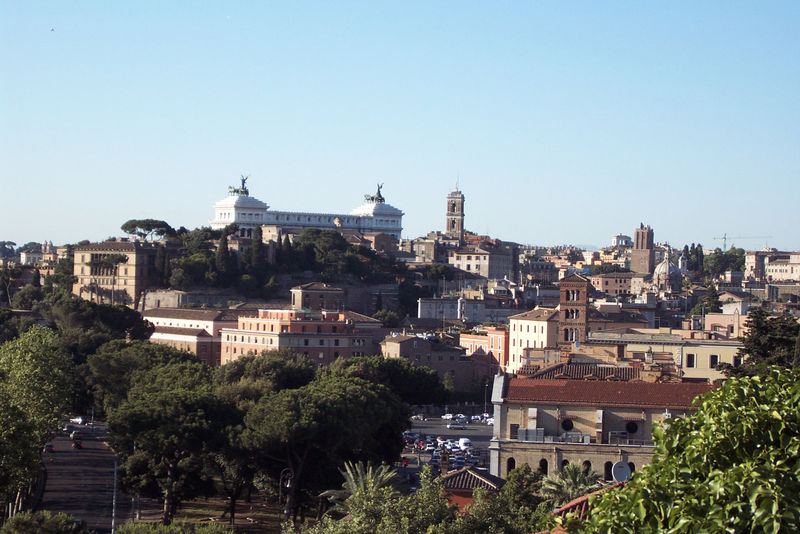
Titel: Engelsburg
Standort: Rom, Engelsburg (EU - I - Latium)
Schlagwörter: baum, blau, himmel, bäume, grün, kirchturm, stadt, strasse, gebäude, haus, schloss, architektur, häuser, kirche, klassizismus, engel, aussicht, italien, ort, auto, figuren, foto, fotografie, kirchtürme, stadtansicht, berlin, türme, palast, rom, romanik, florenz, autos, monument, toskana, stadtbild, überblick, wutos, qudriga